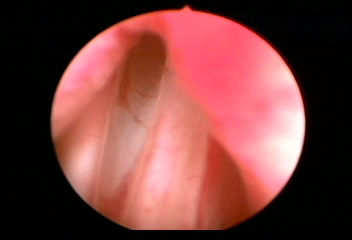
Modality: WLC
Class: Normal mucosa
Bladder cancer association: No